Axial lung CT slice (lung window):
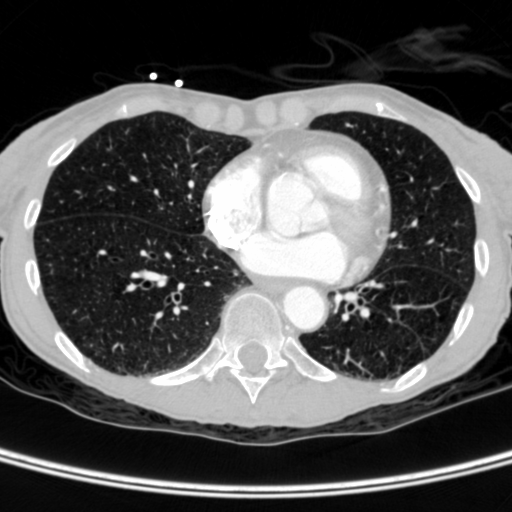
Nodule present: no